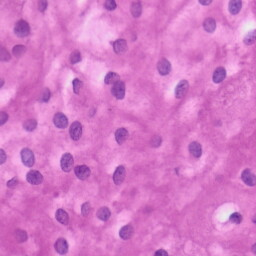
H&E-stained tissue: Tonsil